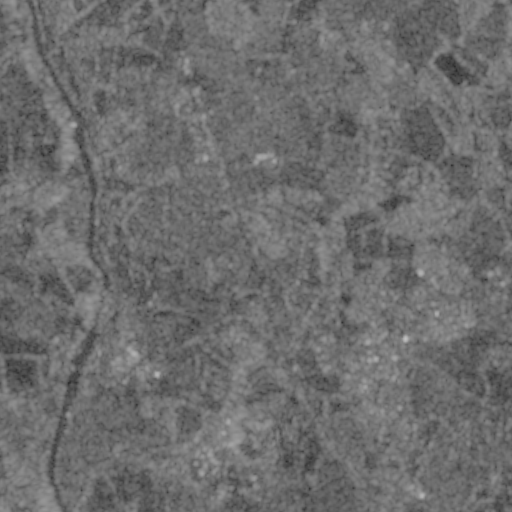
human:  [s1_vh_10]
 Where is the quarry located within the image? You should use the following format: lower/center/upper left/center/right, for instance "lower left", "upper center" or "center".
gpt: The quarry is located in the lower left of the image.
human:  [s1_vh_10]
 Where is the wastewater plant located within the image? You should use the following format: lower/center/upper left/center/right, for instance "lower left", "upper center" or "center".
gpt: The wastewater plant is located in the lower center of the image.
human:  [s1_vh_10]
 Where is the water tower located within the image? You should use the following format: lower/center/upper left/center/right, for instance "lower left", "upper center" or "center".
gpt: The water tower is located in the center of the image.
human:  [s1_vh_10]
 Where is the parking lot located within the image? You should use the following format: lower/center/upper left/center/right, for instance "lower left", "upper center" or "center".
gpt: There is no parking lot in the image.

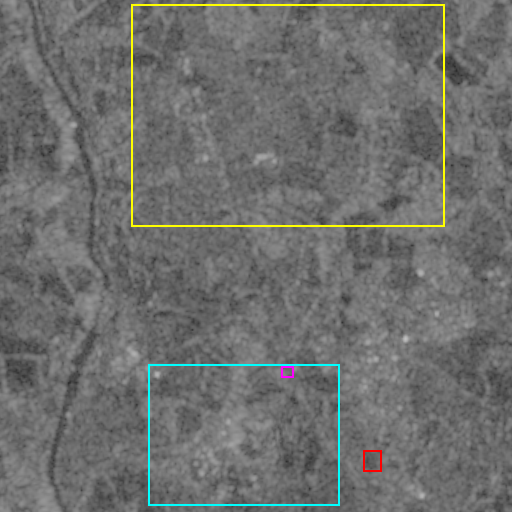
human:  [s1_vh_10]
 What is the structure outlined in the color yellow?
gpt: The structure outlined in yellow is a crop field.
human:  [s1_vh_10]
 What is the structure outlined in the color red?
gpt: The structure outlined in red is a park.
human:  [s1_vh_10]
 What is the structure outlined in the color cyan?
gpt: The structure outlined in cyan is a quarry.
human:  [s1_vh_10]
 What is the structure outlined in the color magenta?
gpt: The structure outlined in magenta is a wastewater plant.
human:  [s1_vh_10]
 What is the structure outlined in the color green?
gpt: There is no green outline.